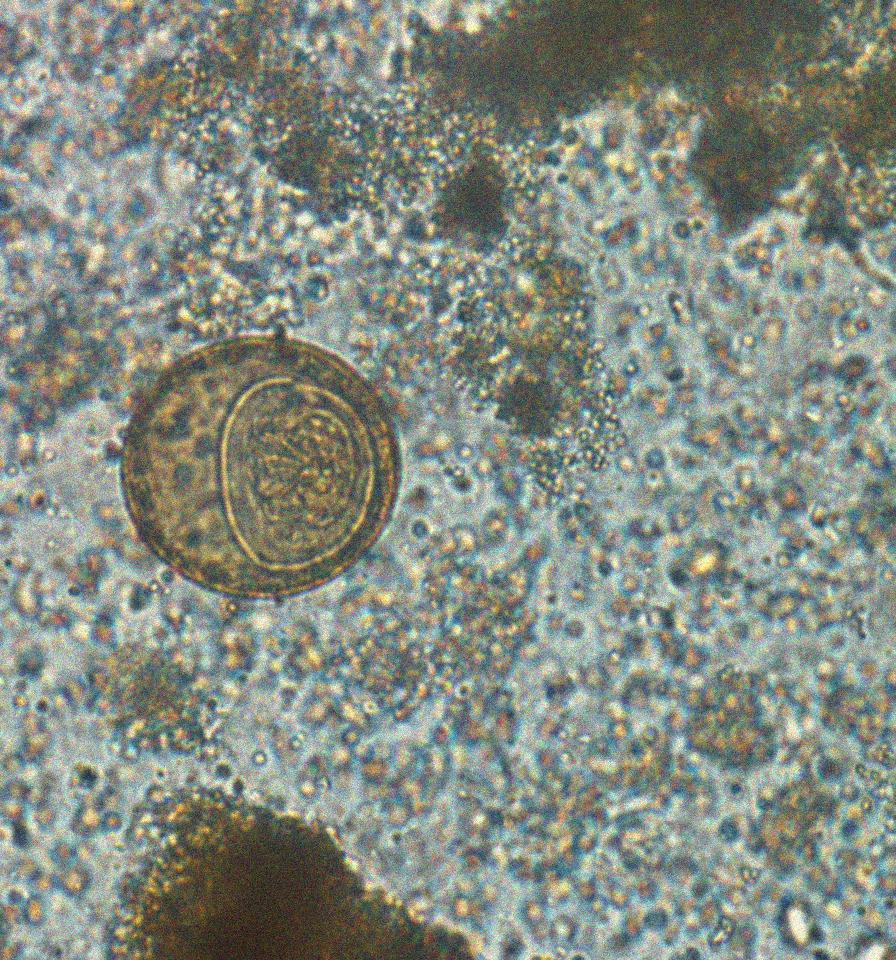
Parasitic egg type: Hymenolepis diminuta